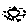
Label: sun